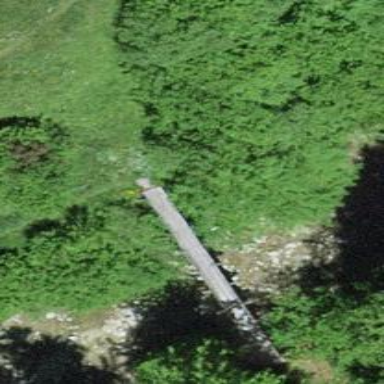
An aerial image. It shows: Path on bridge.